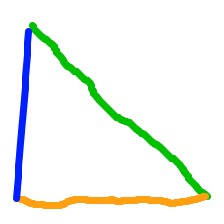
Shape: triangle